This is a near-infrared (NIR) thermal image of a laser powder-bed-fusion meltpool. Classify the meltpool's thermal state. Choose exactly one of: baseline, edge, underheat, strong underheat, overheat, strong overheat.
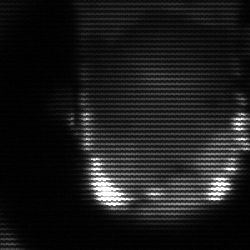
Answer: baseline